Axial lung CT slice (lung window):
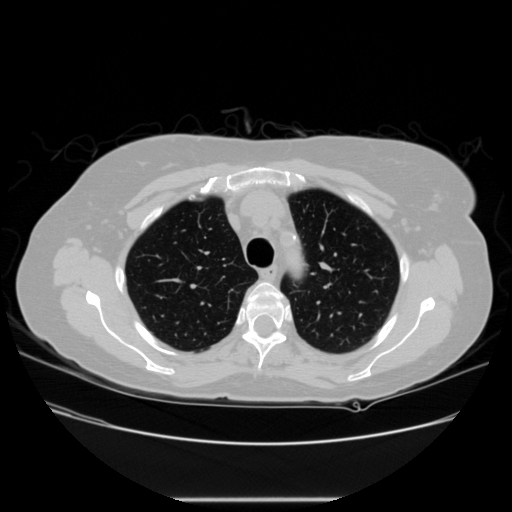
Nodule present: no